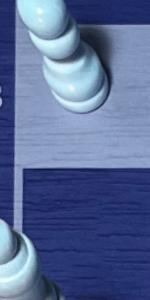
Label: Empty